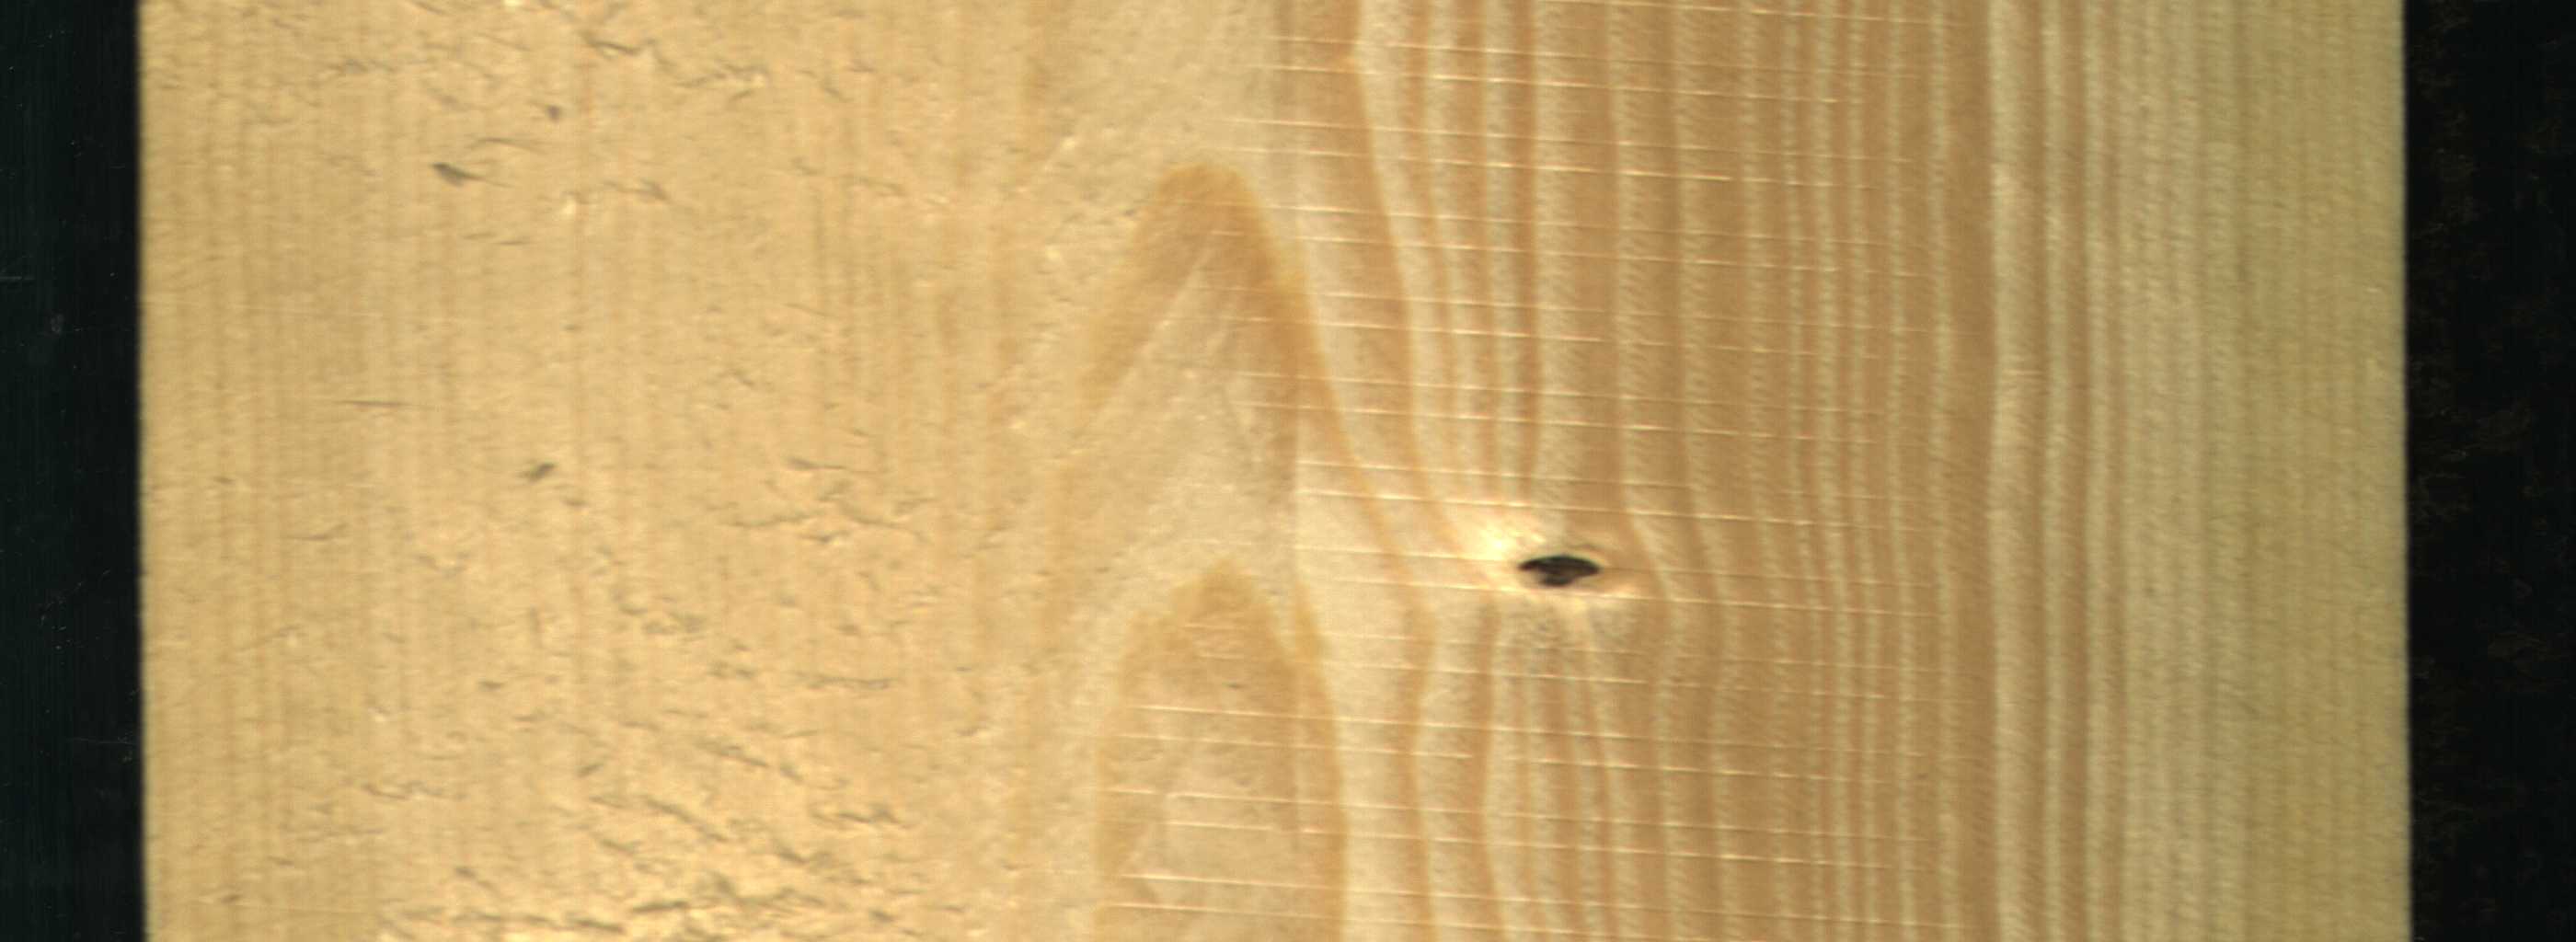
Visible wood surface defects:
Dead_Knot